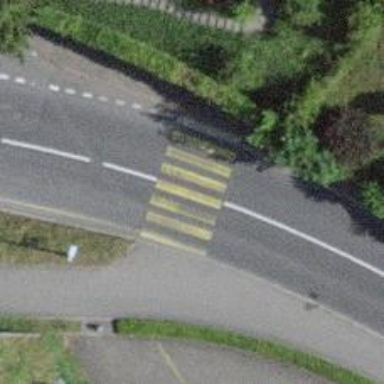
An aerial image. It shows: Kerb serving as barrier.